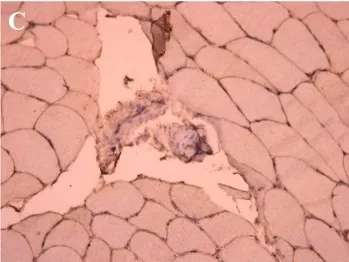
Immunohistochemical examination of the muscle near the mass. (C) Anti-MHC-I monoclonal antibody immunohistochemical staining, MHC-I present on the sarcolemma (x200).
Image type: pathology (immunostaining)